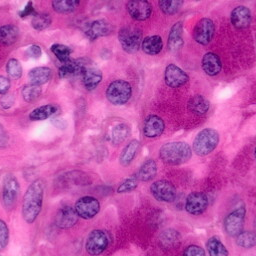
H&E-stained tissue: Pancreatic